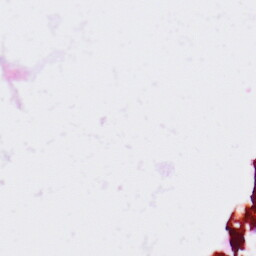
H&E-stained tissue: Lung